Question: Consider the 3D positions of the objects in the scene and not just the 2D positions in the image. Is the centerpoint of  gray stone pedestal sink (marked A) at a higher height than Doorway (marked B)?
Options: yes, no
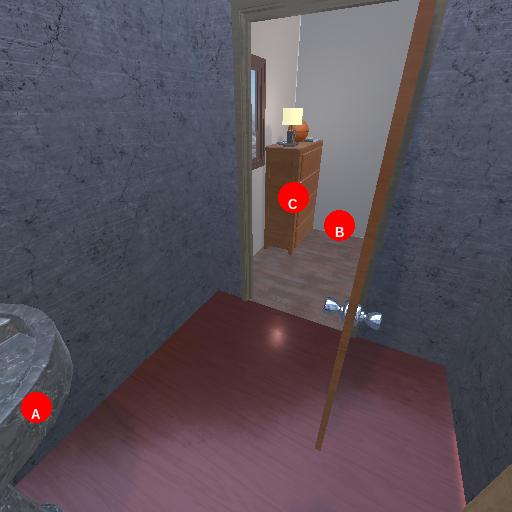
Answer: yes